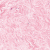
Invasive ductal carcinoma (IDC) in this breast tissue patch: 0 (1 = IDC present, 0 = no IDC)